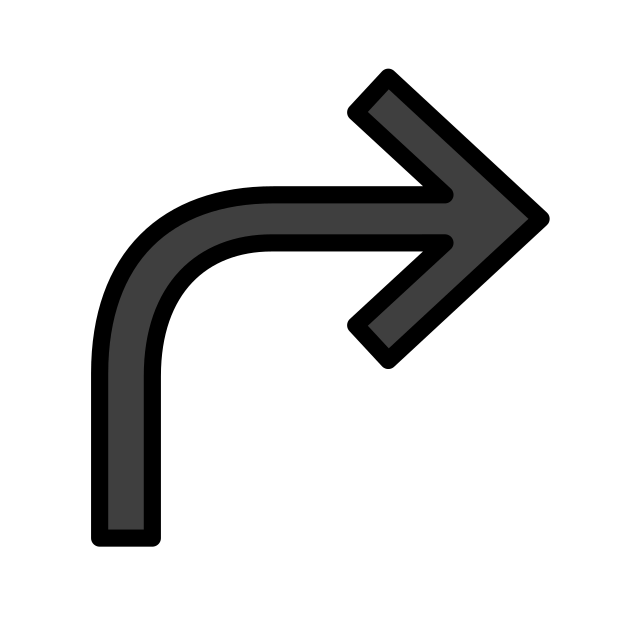
arrow turn right